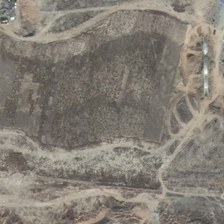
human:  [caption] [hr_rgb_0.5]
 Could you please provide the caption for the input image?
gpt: it is dark brown and light brown .

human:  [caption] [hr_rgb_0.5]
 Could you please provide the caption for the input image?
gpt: it is a piece of gray yellow bareland .

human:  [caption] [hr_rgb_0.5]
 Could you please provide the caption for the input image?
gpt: this is a plain .

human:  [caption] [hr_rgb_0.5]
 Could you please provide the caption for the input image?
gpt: it is a piece of gray yellow bareland .

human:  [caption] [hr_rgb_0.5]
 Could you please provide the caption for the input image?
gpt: this is a plain .